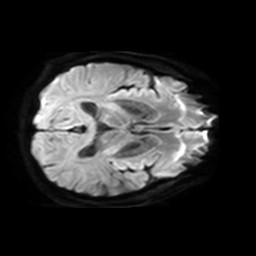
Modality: TRACE
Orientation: axial
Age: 49
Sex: male
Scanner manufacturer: philips
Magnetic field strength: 3 T
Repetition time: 3.33 s
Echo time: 0.076 s